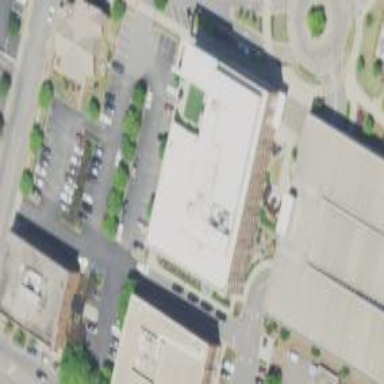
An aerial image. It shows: Office building.